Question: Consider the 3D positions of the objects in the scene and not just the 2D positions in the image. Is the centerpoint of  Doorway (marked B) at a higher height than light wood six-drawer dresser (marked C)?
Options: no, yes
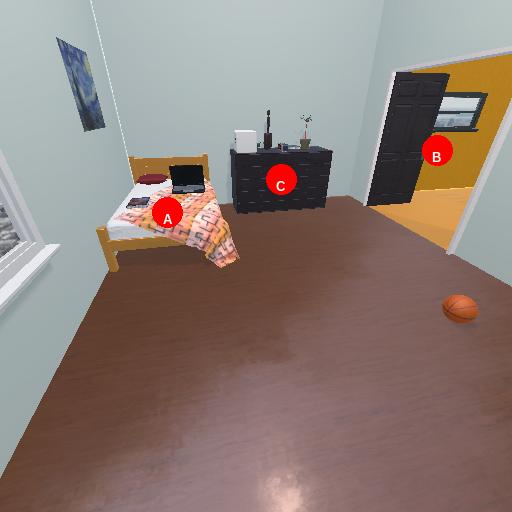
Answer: no